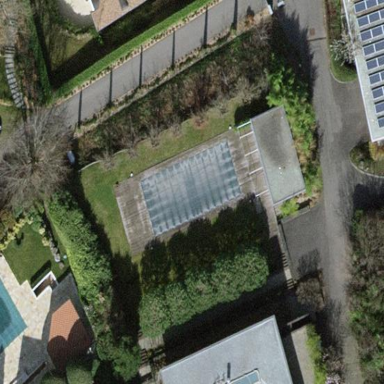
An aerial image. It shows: Swimming pool located in leisure land.